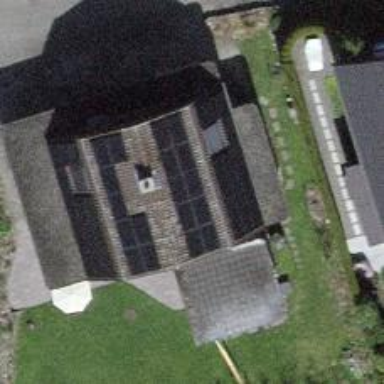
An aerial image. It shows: Solar photovoltaic panel generator.